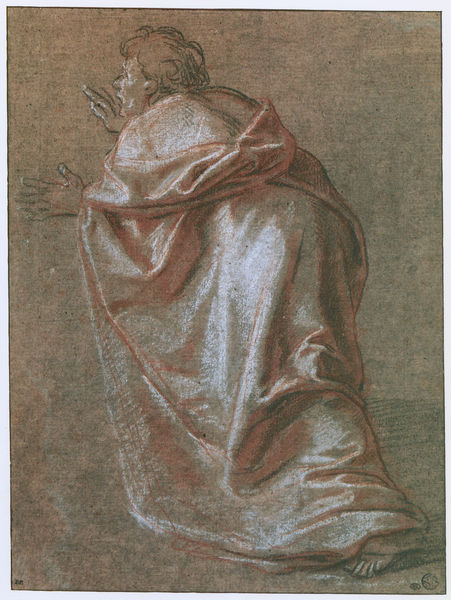
Titel: Studie des Blinden
Künstler: Antoine Coypel
Institution: Paris, Musée du Louvre, Graphische Sammlung
Schlagwörter: fuß, kopf, mann, umhang, finger, kreide, rücken, zeichnung, rot, tuch, wand, falten, hände, mantel, studie, schwer, falte, detail, kraft, zehen, entwurf, mönch, jünger, schieben, pastellkreide, gehöht, gewandt, gewandet, pastellzeichnung, drücken, stress, athmen, fuhß, drcken